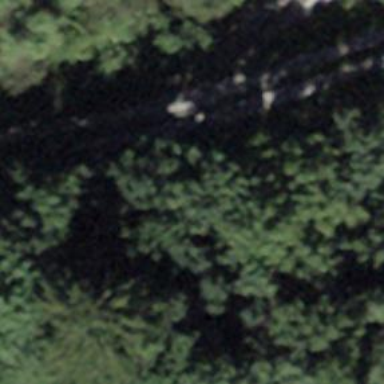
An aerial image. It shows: Track with grade2 tracktype.